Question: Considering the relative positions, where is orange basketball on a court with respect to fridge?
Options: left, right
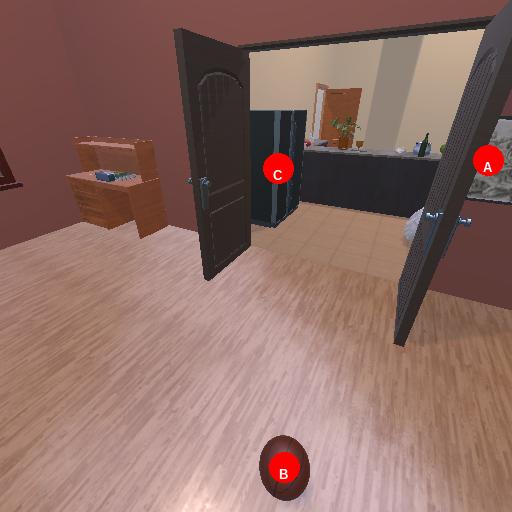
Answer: left